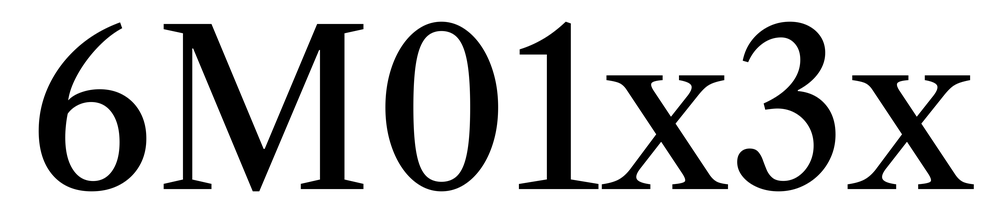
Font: LibreCaslonText_Regular